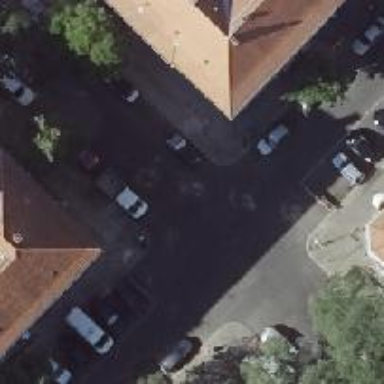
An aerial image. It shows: Residential road with asphalt surface and sidewalks on both sides. There is parallel on-street parking available on both sides of the road.